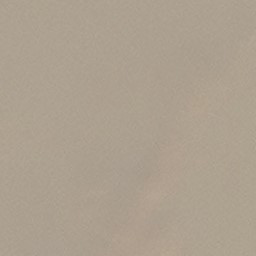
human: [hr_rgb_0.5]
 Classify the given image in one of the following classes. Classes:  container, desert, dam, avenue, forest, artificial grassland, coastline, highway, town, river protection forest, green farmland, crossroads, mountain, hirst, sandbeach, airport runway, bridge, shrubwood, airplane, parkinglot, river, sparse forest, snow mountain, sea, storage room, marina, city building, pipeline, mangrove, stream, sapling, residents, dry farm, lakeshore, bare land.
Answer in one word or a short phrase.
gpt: desert